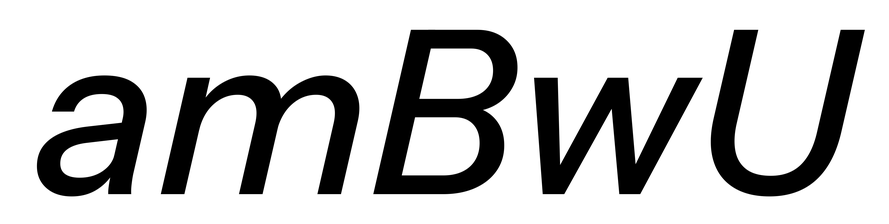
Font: InstrumentSans-Italic_Medium_Italic